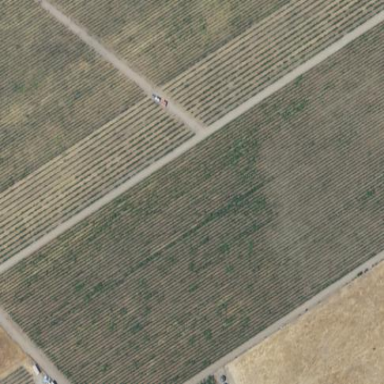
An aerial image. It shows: Vineyard with grape crops.